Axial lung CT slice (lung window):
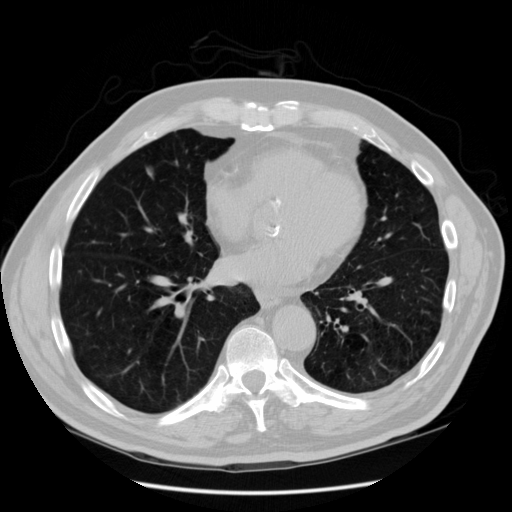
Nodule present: no